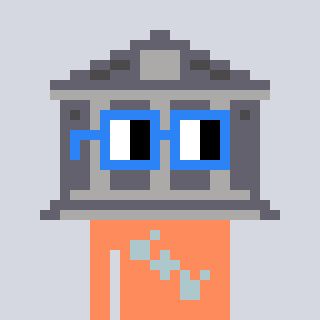
a pixel art character with square blue glasses, a bank-shaped head and a peachy-colored body on a cool background